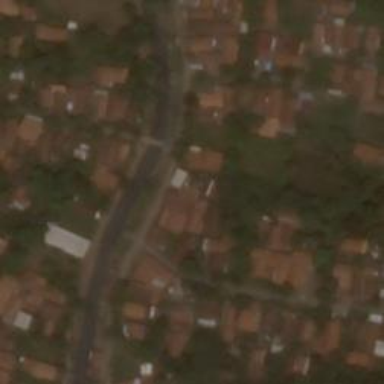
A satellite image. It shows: Residential road with bridge.